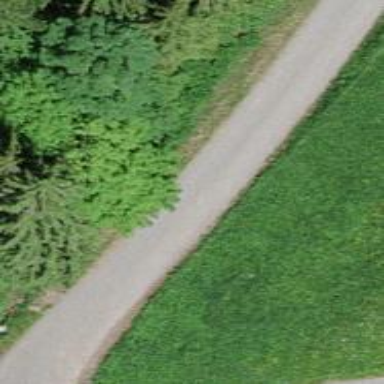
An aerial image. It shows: Unclassified road with asphalt surface.